Question: I want to insert a line between a line . this is the image of what I need :

I really don't know what should I do ?
could you help me
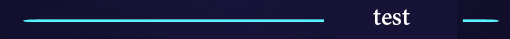
Answer: Please use this,
'''
<RelativeLayout xmlns:android="http://schemas.android.com/apk/res/android"
xmlns:tools="http://schemas.android.com/tools"
android:layout_width="match_parent"
android:layout_height="match_parent"
android:background="@android:color/white" >
<View
android:layout_width="match_parent"
android:layout_marginLeft="20dp"
android:layout_marginRight="20dp"
android:layout_height="1dp"
android:layout_marginTop="20dp"
android:background="@android:color/black" />
<TextView
android:layout_width="wrap_content"
android:layout_height="wrap_content"
android:padding="10dp"
android:background="@android:color/white"
android:layout_alignParentRight="true"
android:layout_marginRight="50dp"
android:textColor="@android:color/black"
android:text="Test" />
</RelativeLayout>
'''
I just giving you the sample, You can change color or drawable according to your requirement. If you have still any query, Please let me know.